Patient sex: M
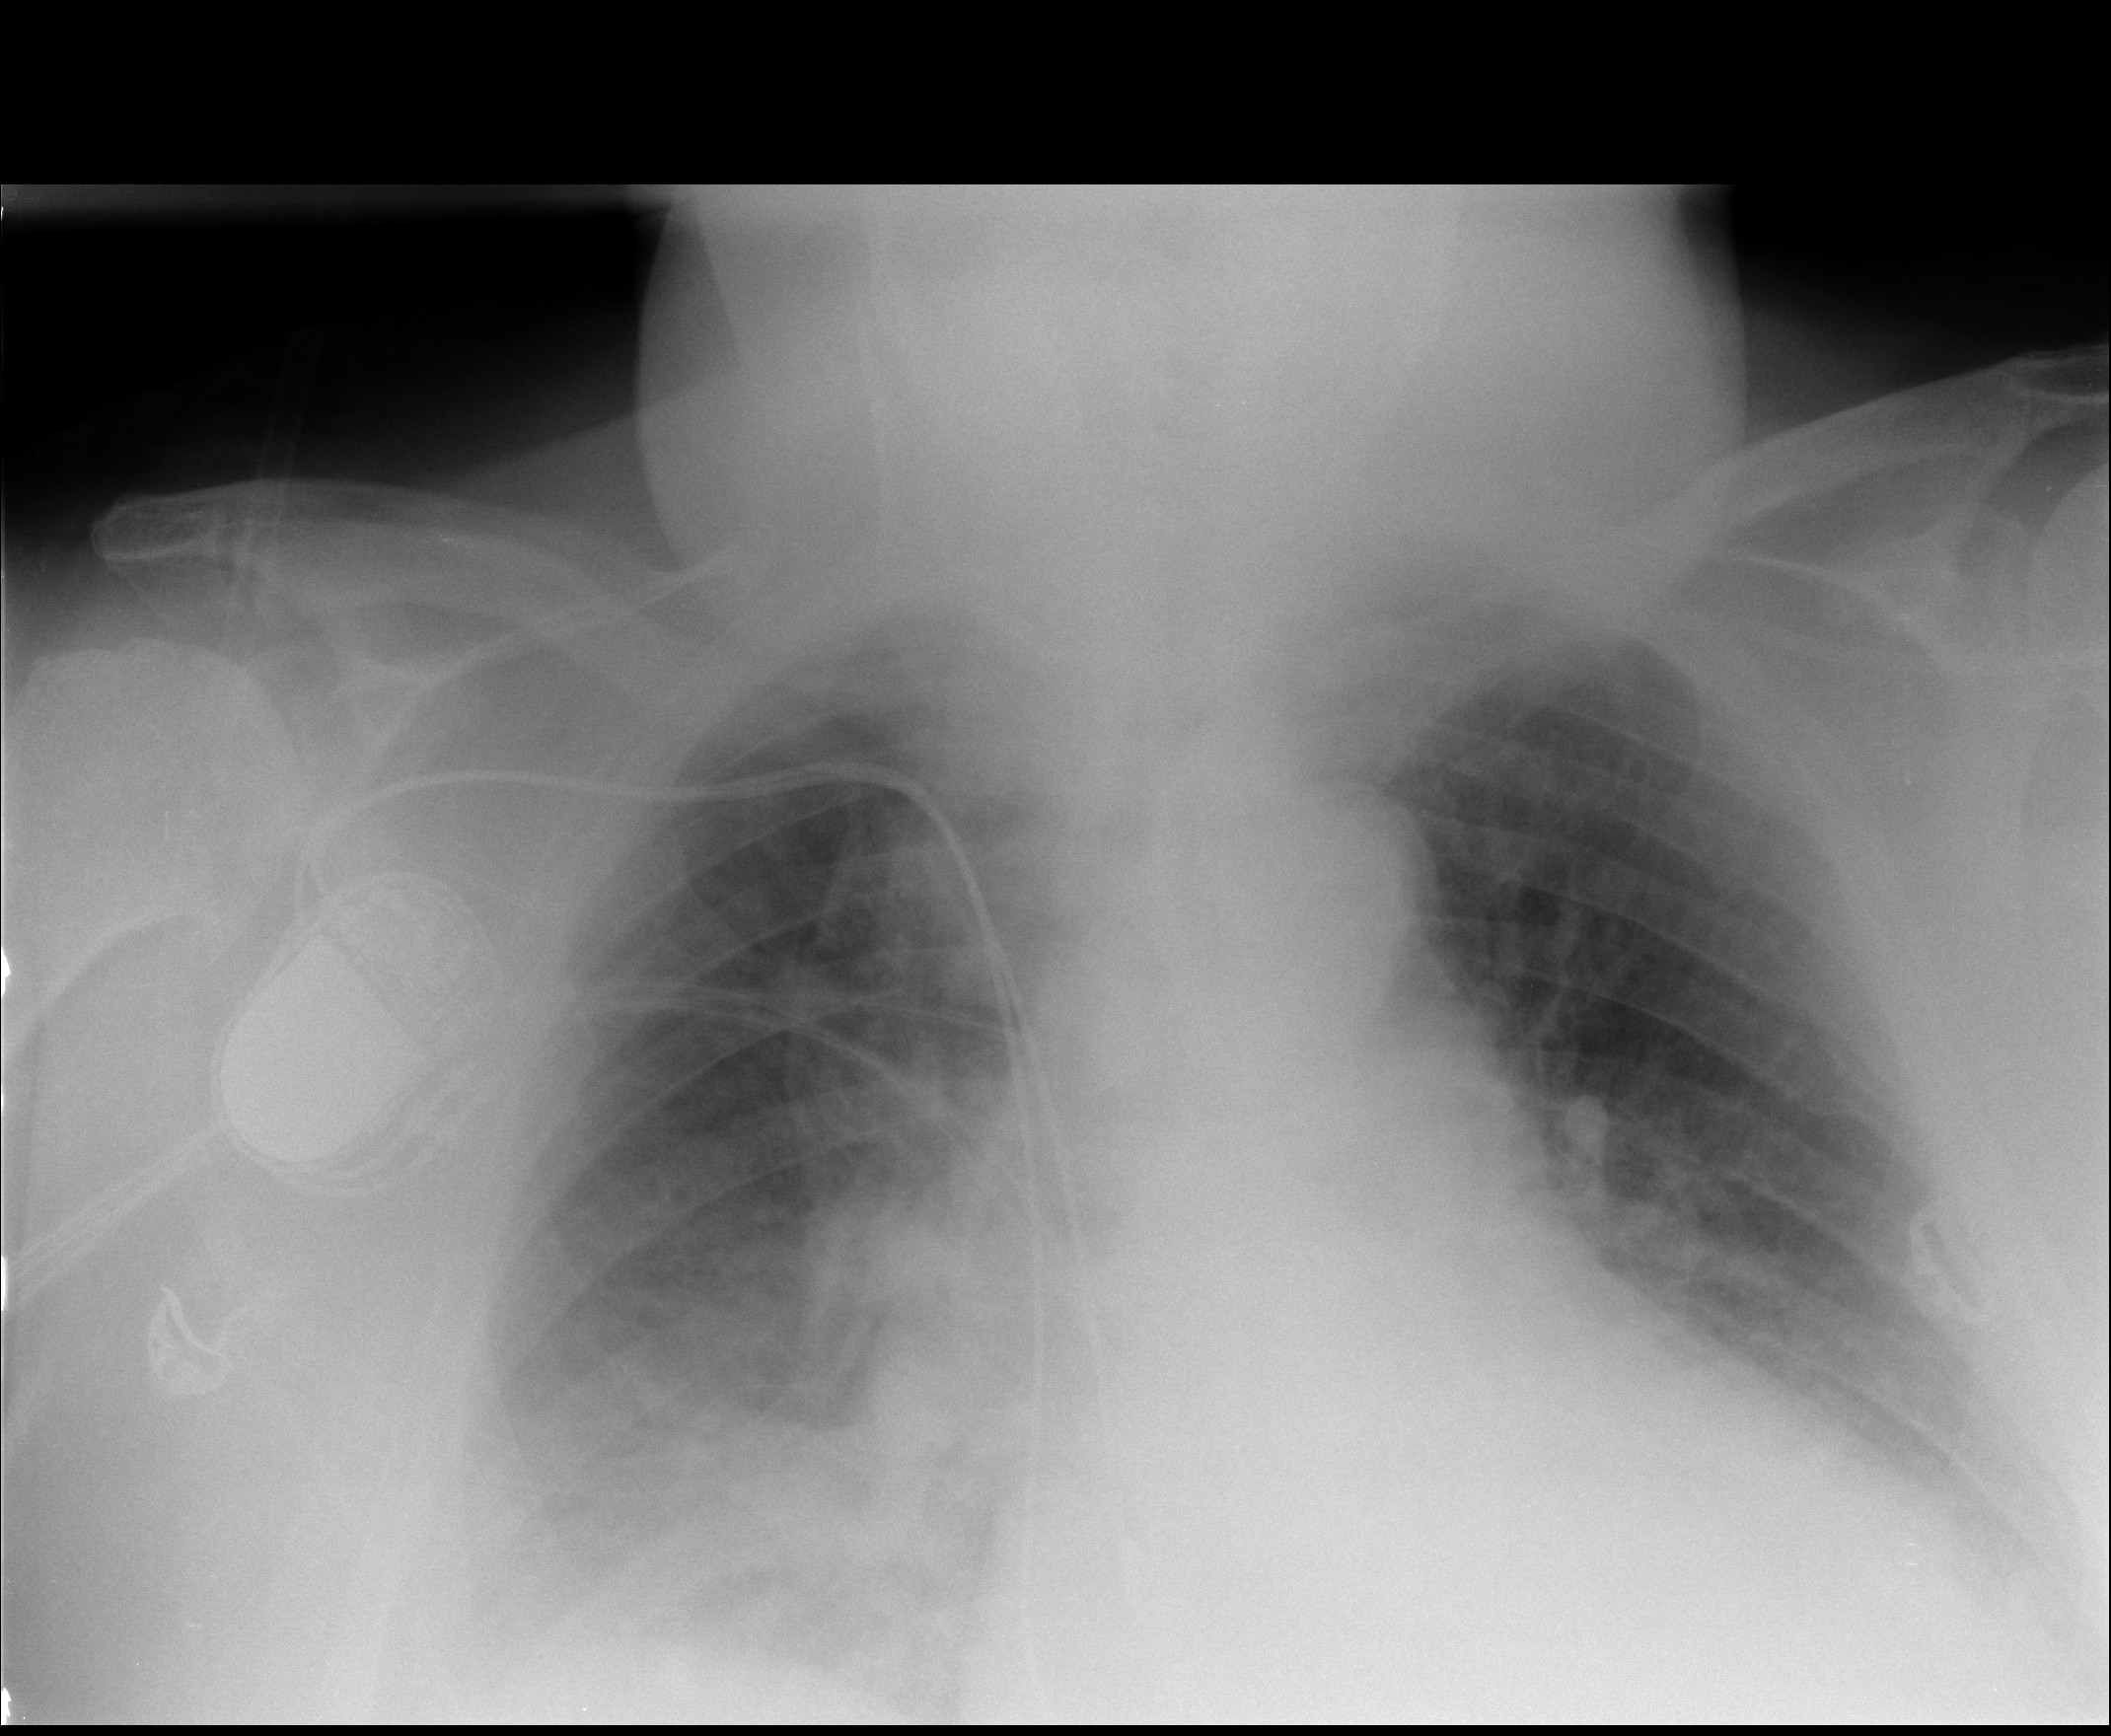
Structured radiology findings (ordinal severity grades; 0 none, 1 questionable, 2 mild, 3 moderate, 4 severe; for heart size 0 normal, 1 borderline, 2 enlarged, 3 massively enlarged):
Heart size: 3
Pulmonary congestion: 2
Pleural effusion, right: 2
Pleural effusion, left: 2
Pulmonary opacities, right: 2
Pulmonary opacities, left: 1
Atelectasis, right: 2
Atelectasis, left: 2